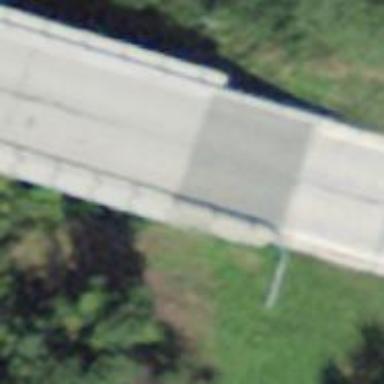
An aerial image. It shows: Secondary road crossing bridge with asphalt surface.